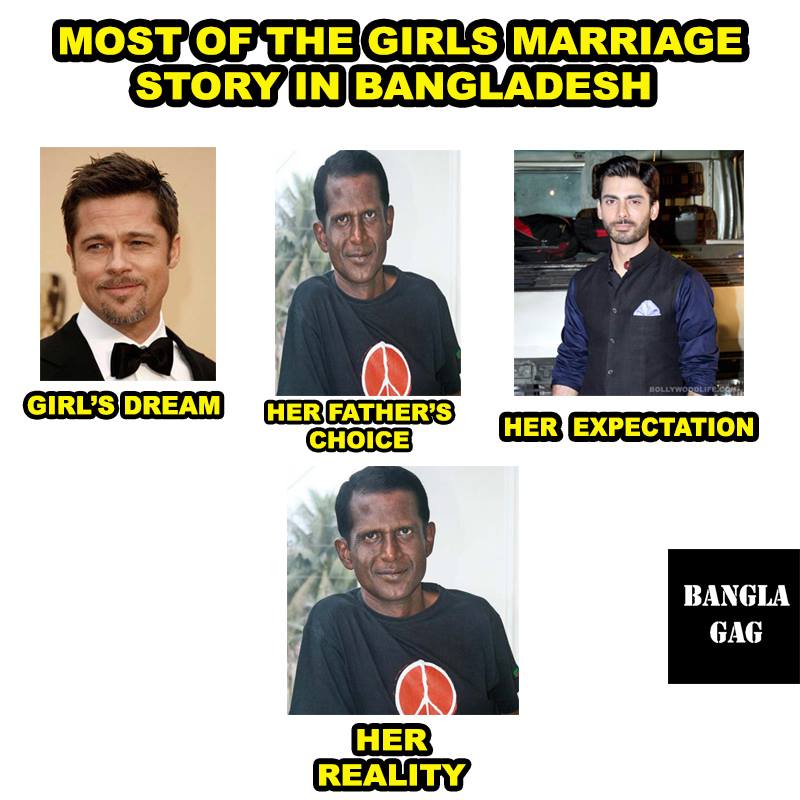
Caption: MOST OF THE GIRLS MARRIAGE STORY IN BANGLADESH      GIRL'S DREAM     HER FATHERS CHOICE HER EXPECTATION    HER REALITY
Label: hate